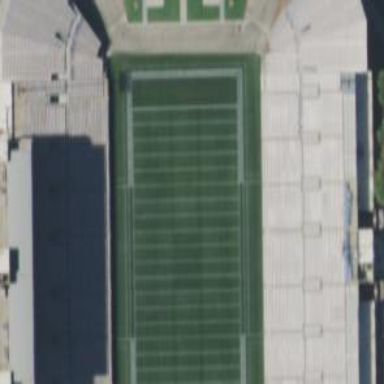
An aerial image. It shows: American football pitch.